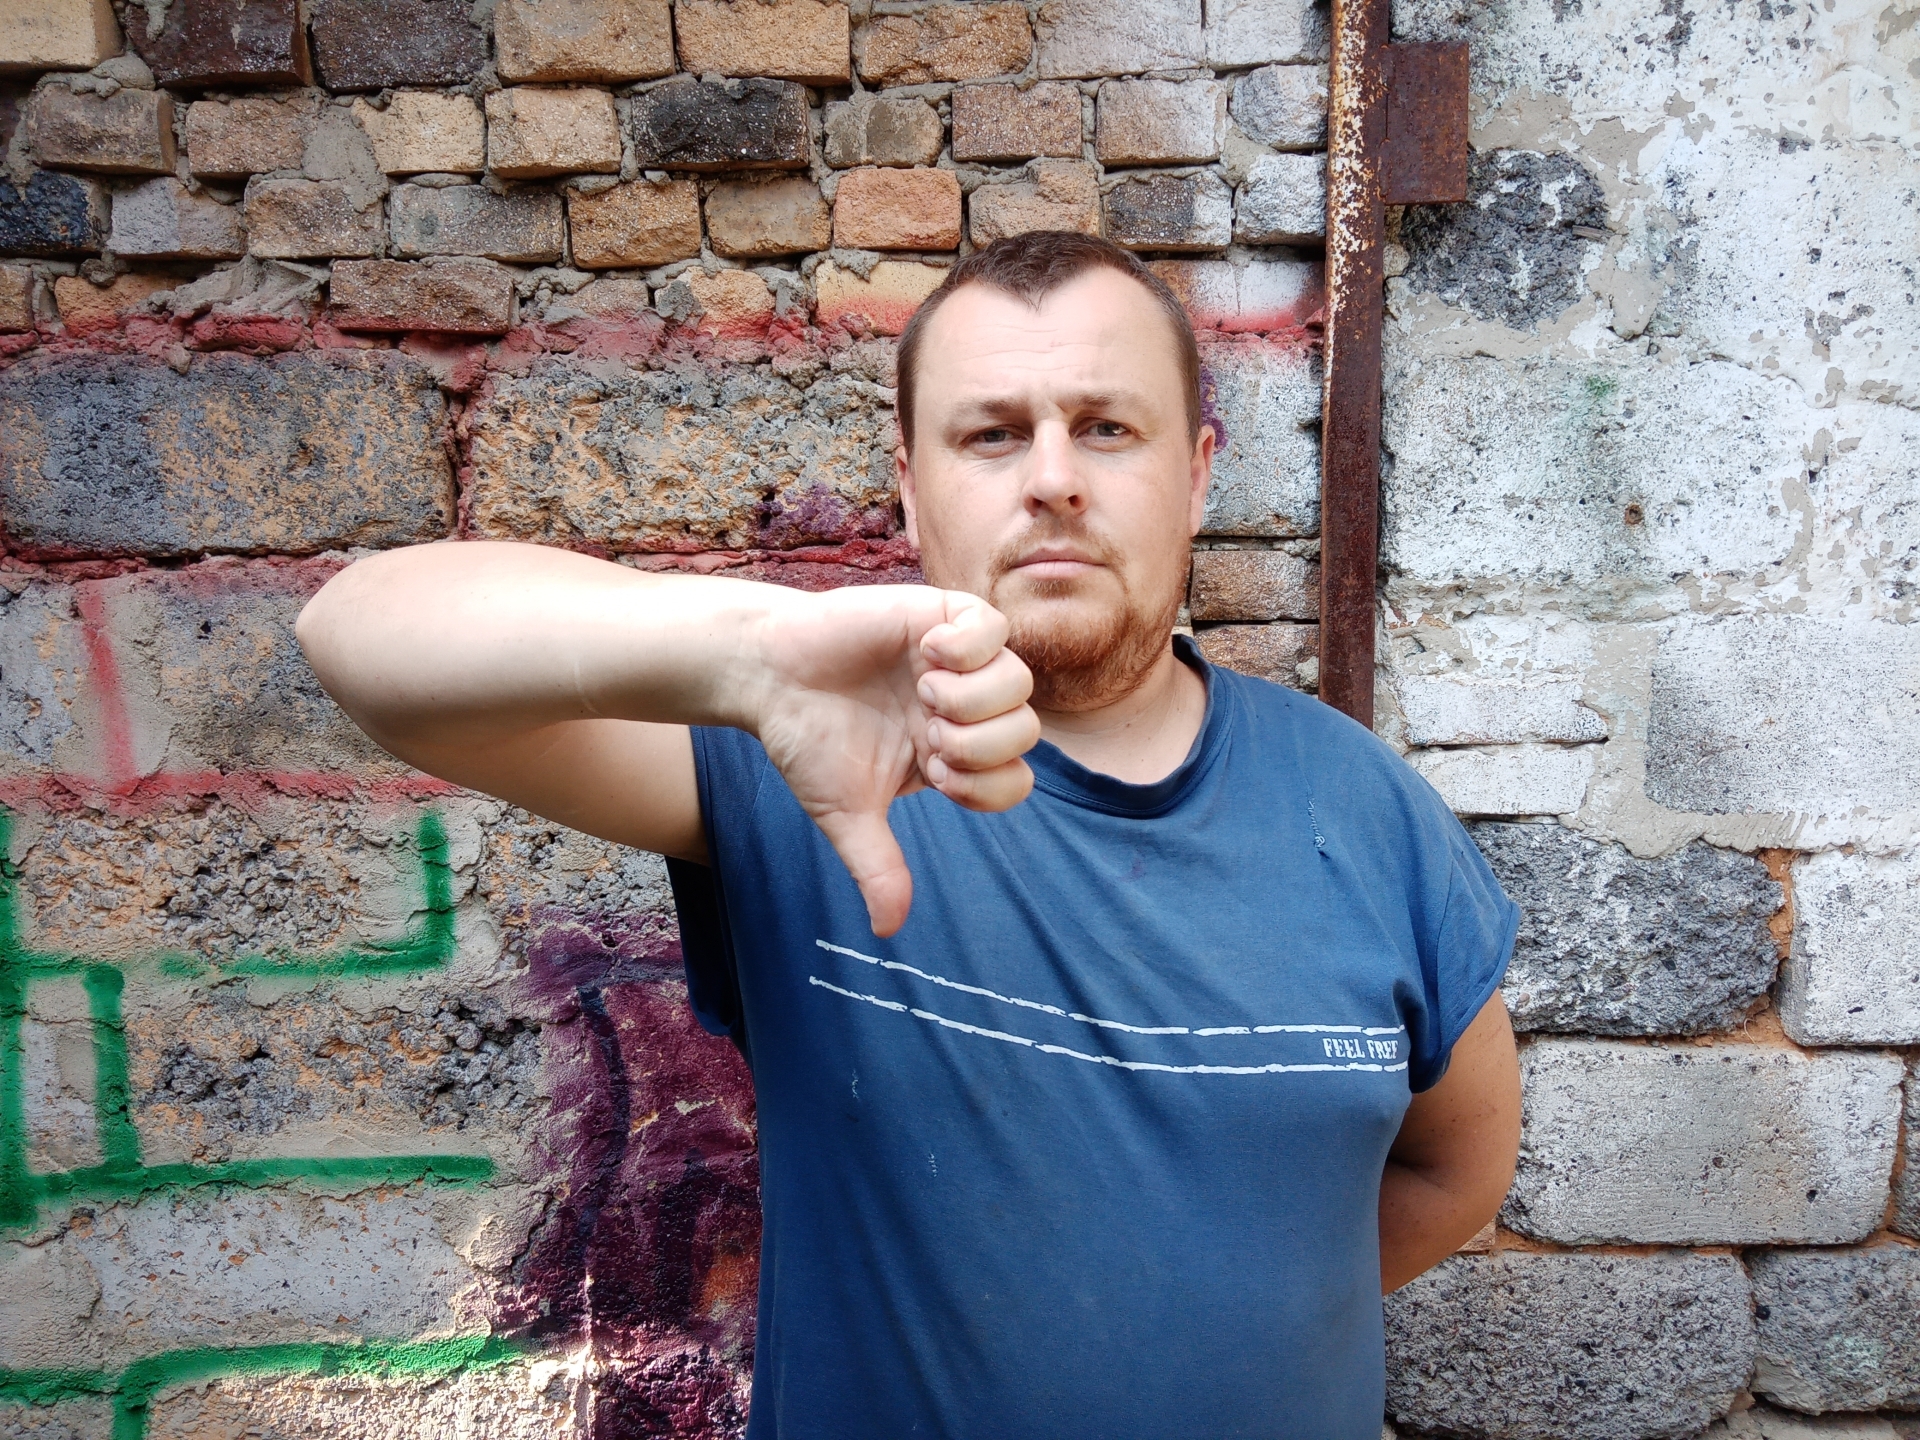
Label: clear